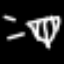
Label: diamond